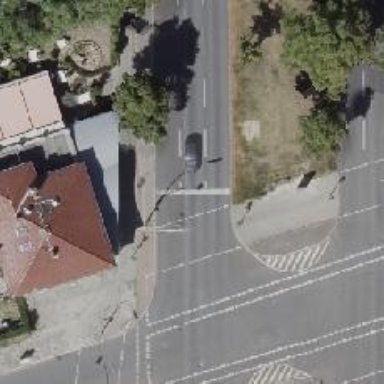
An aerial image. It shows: Road with traffic signals.